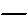
Label: line